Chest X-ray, PA view. Patient: 56 years old, sex M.
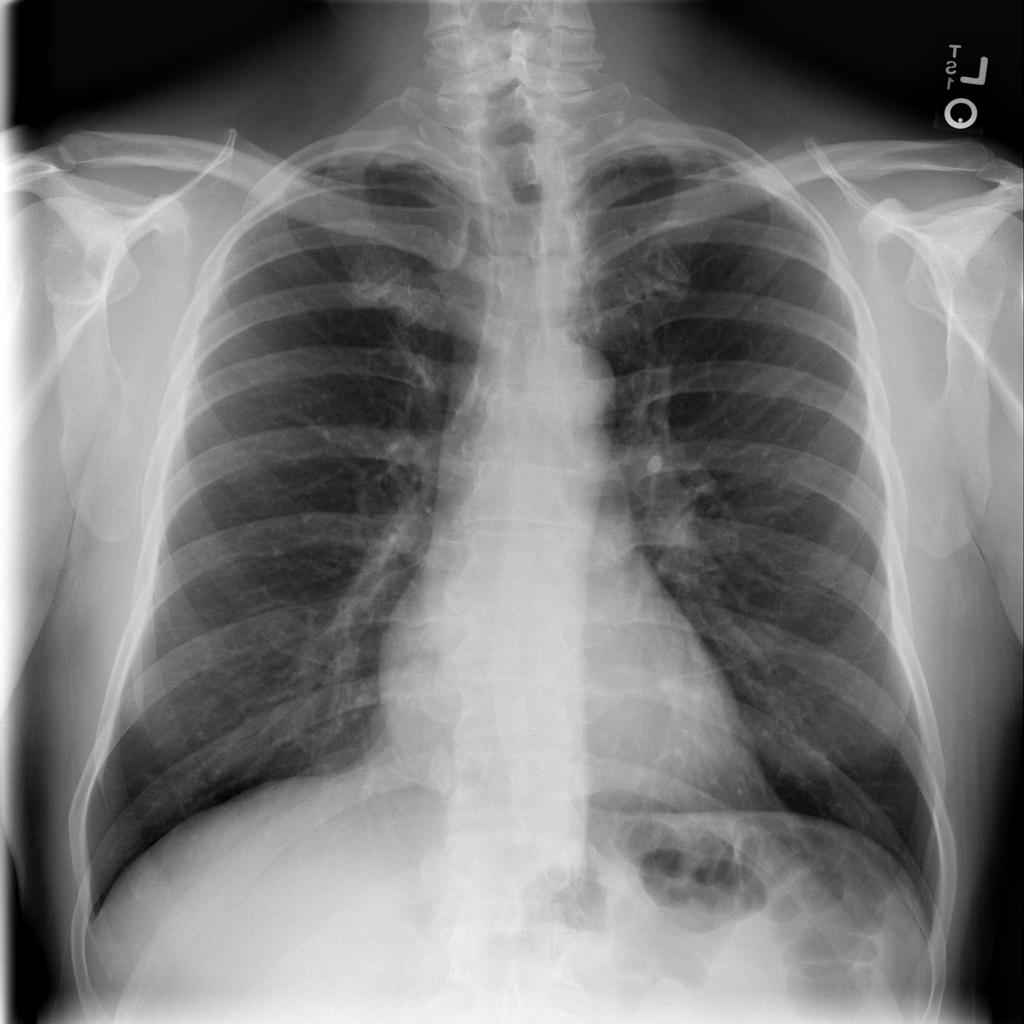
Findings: Pleural_Thickening